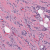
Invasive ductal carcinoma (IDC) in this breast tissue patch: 1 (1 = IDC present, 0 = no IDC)